Interaction volume radius: 10 \u00c5
Interaction volume height: 15 \u00c5
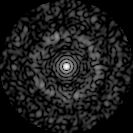
Disorder parameter: 0.8394